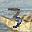
Label: 3